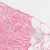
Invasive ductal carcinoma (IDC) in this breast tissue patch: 0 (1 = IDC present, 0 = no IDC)